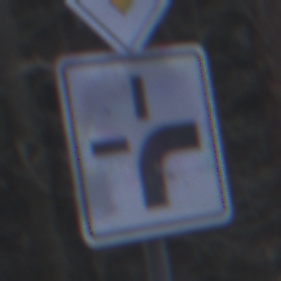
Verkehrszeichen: VerlaufVorfahrtsstrasse3
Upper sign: Vorfahrtsstrasse
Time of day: MorningAfternoon
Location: Outdoor (Nature)
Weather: Overcast
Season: Winter
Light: Natural